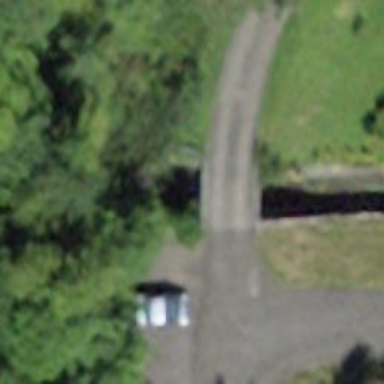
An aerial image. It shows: Residential road with bridge.